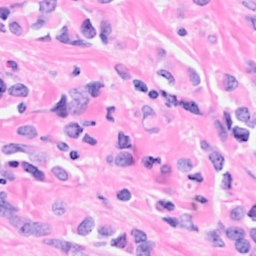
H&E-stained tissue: Breast